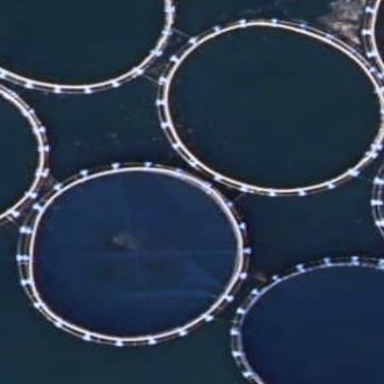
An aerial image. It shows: Image showing man-made mussel raft.